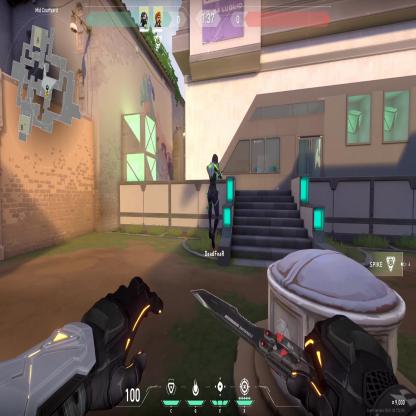
Label: teammate